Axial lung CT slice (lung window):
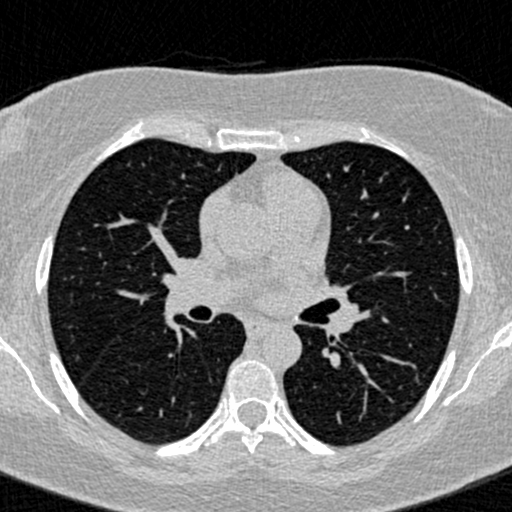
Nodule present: no